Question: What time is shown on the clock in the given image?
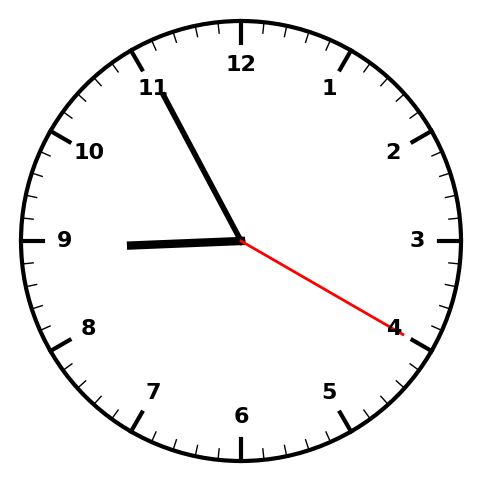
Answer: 08:55:20